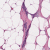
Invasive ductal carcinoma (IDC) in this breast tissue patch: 1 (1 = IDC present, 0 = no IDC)